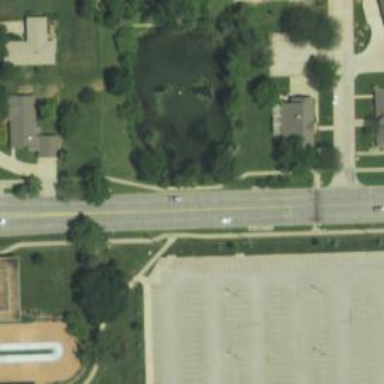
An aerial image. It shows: Secondary road with asphalt surface.